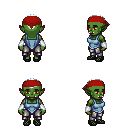
a pixel art fantasy rpg character, female body template, orc, green skin, blue vest, metal pants, white cyan short mohawk hairstyle, red bandana, white cloth bracers, ghillies, four views (front, back, left, right), 2x2 character sprite sheet, small pixel art, hard edges, no anti-aliasing